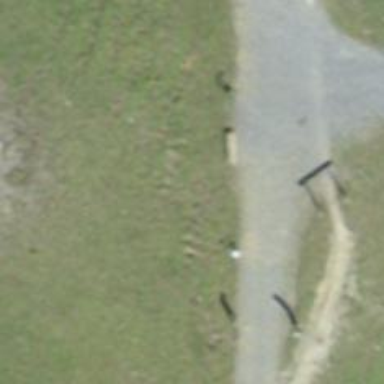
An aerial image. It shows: Bench for seating.